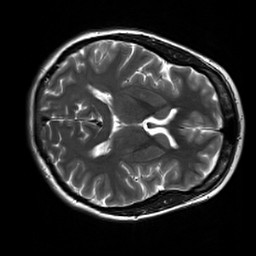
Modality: T2w
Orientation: axial
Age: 29
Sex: female
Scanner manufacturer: siemens
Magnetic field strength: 3 T
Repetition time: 7 s
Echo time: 0.09 s